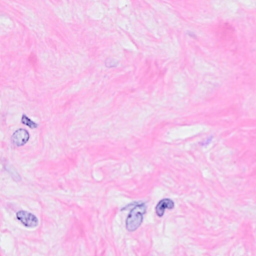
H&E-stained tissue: Breast